Question: I am write an code calculator program which has two button adv and basic . So when user click on adv. all adv. function btn will be display like log, inv and squareroot . and when the user clicks on basic then basic symbols like +,-,*,/, and nos will be displayed . So I am thinking of using fragments to view the buttons according to the adv or basic button is clicked. Is there any other thing that I can use instead of fragment that can be suggested . please enligthen me about this topic.
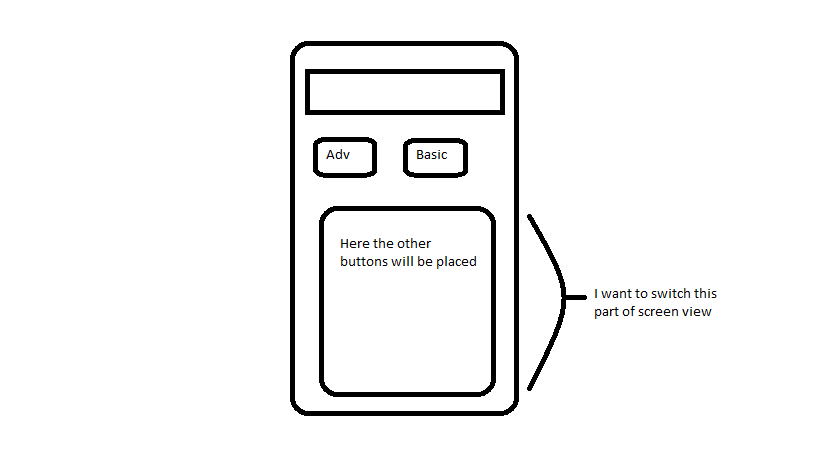
Answer: Either
You create 2 layouts and dynamically set them on your buttons' onClickListener or.
You define 2 fragments and dynamically add and remove them whenever you click your modes. Personally, I prefer fragments.